The image folds the raw vibration samples of a bearing signal into a 2-D grayscale square (signal-to-image encoding). What is the most likely bearing condition (normal, inner_race, outer_race, ball)?
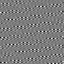
Answer: outer_race